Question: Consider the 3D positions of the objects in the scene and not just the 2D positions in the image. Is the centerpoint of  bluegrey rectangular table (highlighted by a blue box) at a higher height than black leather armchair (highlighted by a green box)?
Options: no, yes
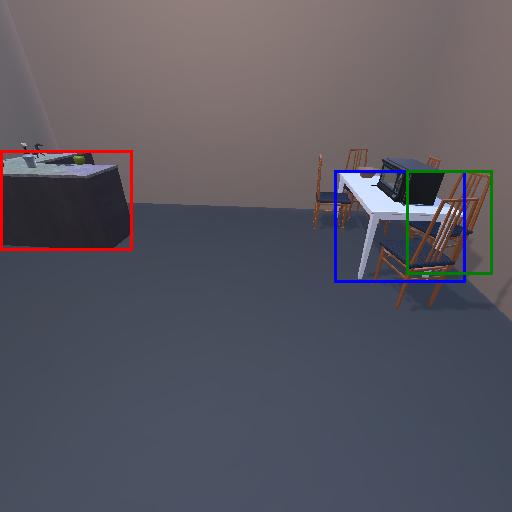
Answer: no